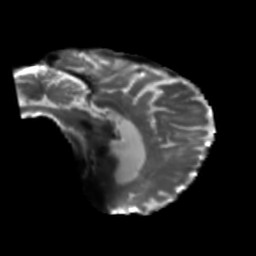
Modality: T2w
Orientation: sagittal
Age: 75
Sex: male
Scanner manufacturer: siemens
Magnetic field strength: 3 T
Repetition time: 5.25 s
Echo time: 0.08 s